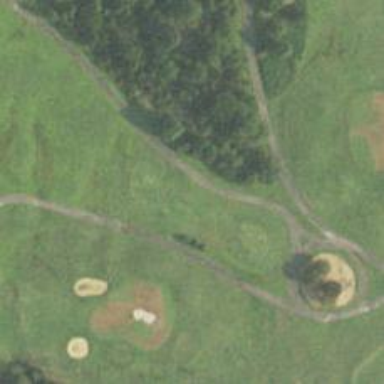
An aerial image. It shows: Grassy area designated as golf tee.